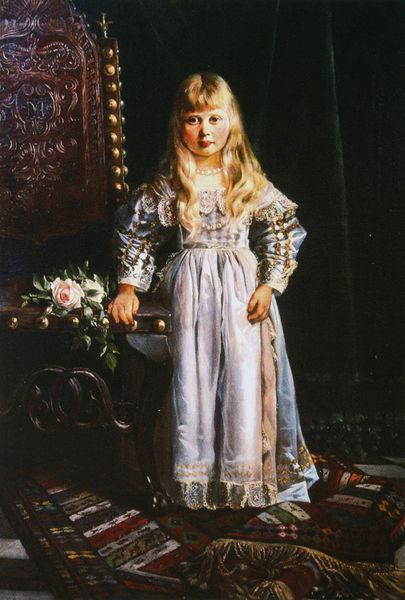
Titel: Landgräfin Margarethe von Hessen
Künstler: Viktoria von Preussen
Standort: Kronberg
Institution: Hessische Hausstiftung
Schlagwörter: blau, blätter, dunkel, gemälde, hand, schatten, weiß, gelb, grün, mädchen, ocker, blume, blumen, braun, bunt, frisur, geschwungen, haar, hell, hintergrund, holz, kleid, licht, mund, orange, raum, schmuck, schwarz, stuhl, tisch, blick, blüte, blüten, rose, rosen, rot, beige, hochformat, muster, ornament, rock, teppich, blond, arm, arme, augen, falten, gesicht, kragen, lang, samt, spitze, stehen, ärmel, bildnis, hals, hände, portrait, porträt, rückenlehne, vorhang, öl, boden, auge, fransen, gold, haare, interieur, lange haare, pose, sessel, stehend, decke, kind, saum, spitzen, en face, frontal, kontrast, lippen, locken, perlen, prinzessin, rosa, scheitel, seide, pony, helldunkel, hellblau, infantin, schürze, spanien, wangen, armlehne, lehne, kette, lila, klein, rand, ölgemälde, kissen, thron, bordüre, glanz, verzierung, goya, streifen, metall, strauss, faltenwurf, rüschen, nägel, aufstützen, nieten, perlenkette, pfingstrose, halskette, blumenstrauss, gemustert, stile, cassat, mary, blondine, lockig, fliese, stängel, schnitzerei, verziert, ganzfigur, pfingstrosen, portät, leder, aufgestützt, ledersessel, lebhaft, samtvorhang, orientteppich, teppicht, kelim, zierleiste, geschnitzt, gewellt, wertvoll, prägung, sessellehne, chamois, protrait, verzerrt, angeschnitten, blonde haare, gelockt, lederbezug, roter mund, stühl, kaukasisch, schüze, spite, metallbeschläge, augen scheitel, blonde haareblon, blonf, funger, geprägtes leder, lehhne, perlkette, posiert, samtvorhanf, blumenstraiss, mägdlein